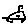
Label: car